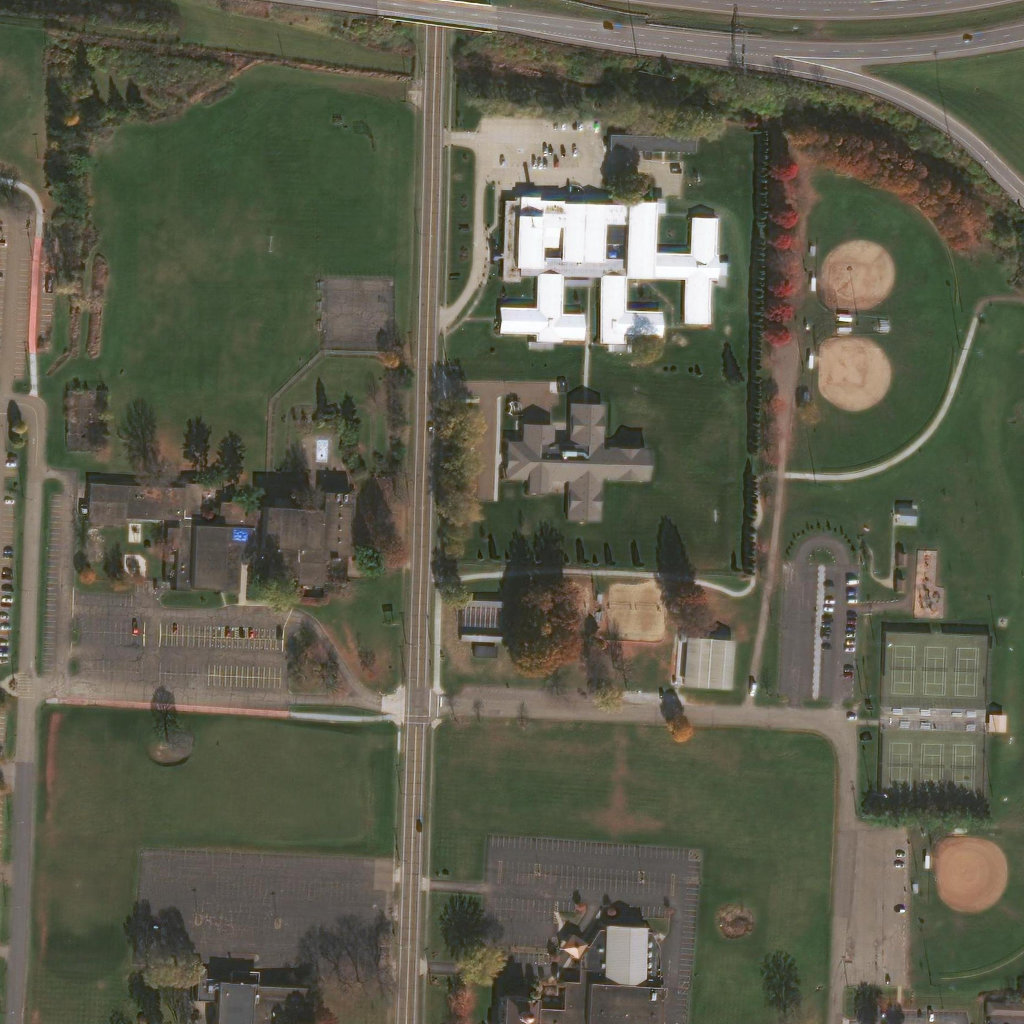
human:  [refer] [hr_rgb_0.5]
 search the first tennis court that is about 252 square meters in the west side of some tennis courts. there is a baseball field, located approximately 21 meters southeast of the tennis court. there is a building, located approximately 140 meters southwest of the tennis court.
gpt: <box>[[86, 72, 88, 77, 0]]</box>